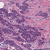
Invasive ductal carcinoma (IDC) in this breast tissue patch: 1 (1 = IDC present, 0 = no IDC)